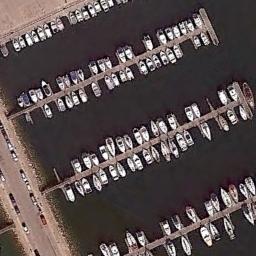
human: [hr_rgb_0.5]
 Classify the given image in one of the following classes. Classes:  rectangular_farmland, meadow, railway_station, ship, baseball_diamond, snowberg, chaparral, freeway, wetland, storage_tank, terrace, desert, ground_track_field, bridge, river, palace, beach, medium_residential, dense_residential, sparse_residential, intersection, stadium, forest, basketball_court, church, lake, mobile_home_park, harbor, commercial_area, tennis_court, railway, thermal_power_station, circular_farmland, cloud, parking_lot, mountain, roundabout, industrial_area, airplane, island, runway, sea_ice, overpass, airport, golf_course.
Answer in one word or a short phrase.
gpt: harbor